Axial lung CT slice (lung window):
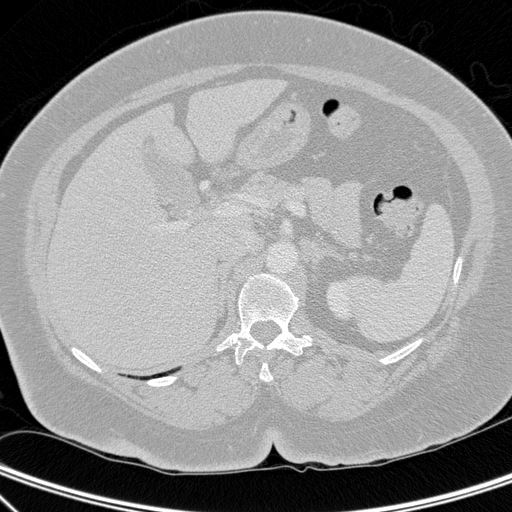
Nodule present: no